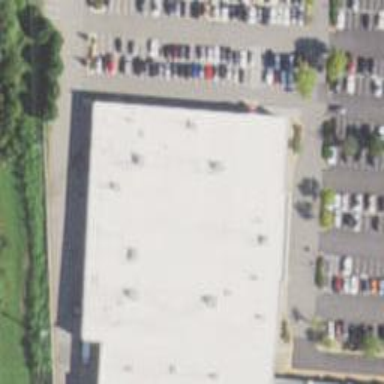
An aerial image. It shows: Building that houses fitness center.